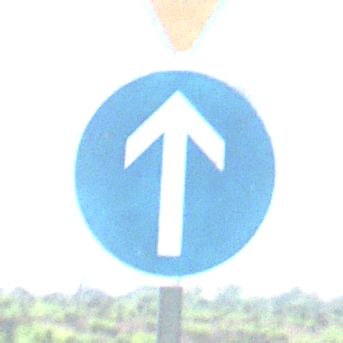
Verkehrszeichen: VorgeschriebeneFahrtrichtungGeradeaus
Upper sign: VorfahrtGewaehren
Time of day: MorningAfternoon
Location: Outdoor (Special)
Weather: Clear
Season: NotSpecified
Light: Natural